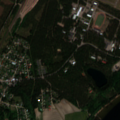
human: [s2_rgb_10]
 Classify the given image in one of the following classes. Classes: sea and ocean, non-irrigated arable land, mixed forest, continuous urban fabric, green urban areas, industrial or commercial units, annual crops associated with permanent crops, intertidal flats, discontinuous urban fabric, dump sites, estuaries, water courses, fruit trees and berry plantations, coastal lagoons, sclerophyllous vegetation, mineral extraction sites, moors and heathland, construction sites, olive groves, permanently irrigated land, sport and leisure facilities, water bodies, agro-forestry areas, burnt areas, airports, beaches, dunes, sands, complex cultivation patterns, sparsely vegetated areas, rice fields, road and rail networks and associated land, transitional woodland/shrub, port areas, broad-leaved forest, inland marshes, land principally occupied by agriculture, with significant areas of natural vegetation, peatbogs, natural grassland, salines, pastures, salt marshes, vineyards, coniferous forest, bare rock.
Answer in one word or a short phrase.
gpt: discontinuous urban fabric, airports, coniferous forest, mixed forest, water bodies